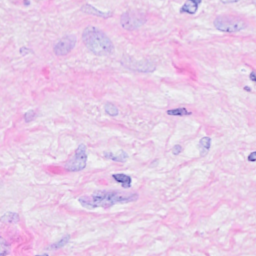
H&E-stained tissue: Breast